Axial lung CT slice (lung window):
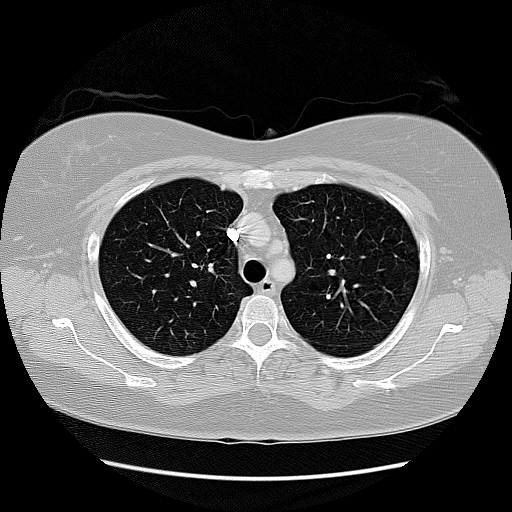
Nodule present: no